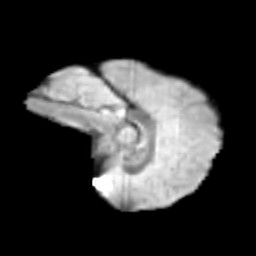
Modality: T2w
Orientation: sagittal
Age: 9
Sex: female
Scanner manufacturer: siemens
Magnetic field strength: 3 T
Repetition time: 3.8 s
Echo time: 0.07 s